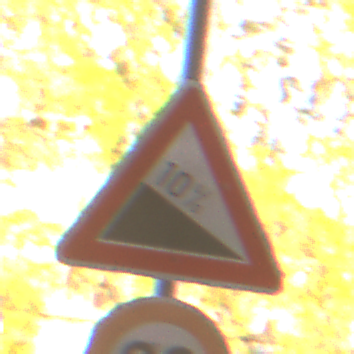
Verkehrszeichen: Gefaelle10
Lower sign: Geschwindigkeit90
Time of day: MorningAfternoon
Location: Outdoor (Suburban)
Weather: PartlyCloudy
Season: NotSpecified
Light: Natural